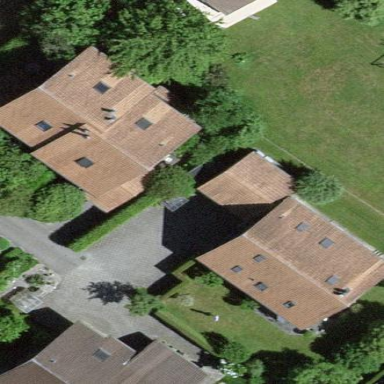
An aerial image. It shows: Residential building.